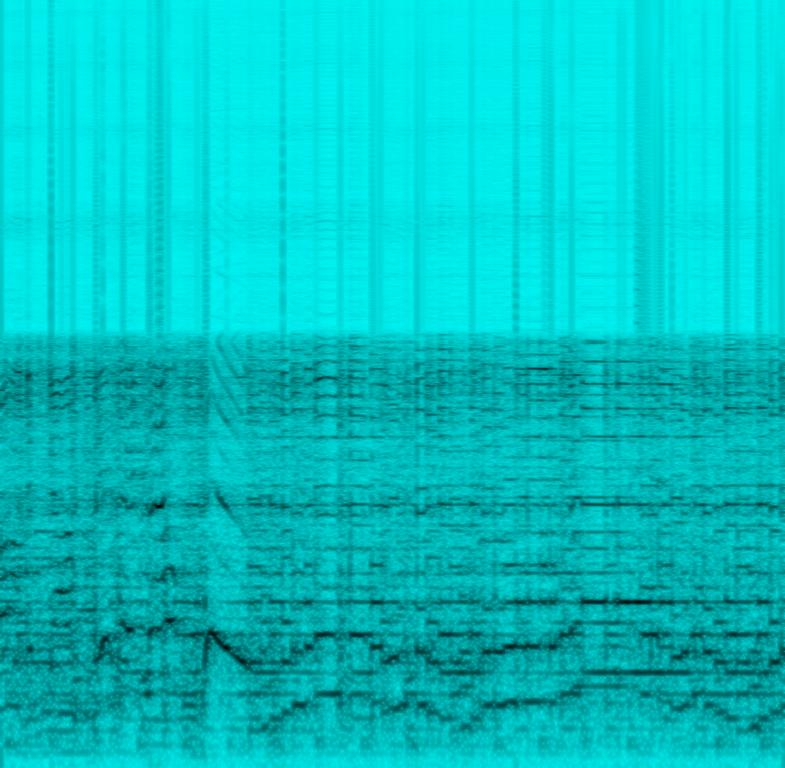
This song is recorded in poor quality. Two acoustic guitars are playing. One of them is strumming chords while the other is playing a country solo up and down the fretboard. A cajon player is supported with mostly kick sounds. This song may be played at an Irish bar.